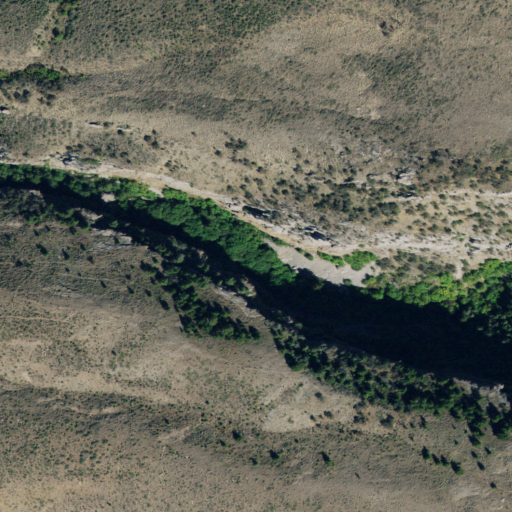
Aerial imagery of gap in Idaho named Joes Gap containing shrub and evergreen forest